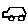
Label: car